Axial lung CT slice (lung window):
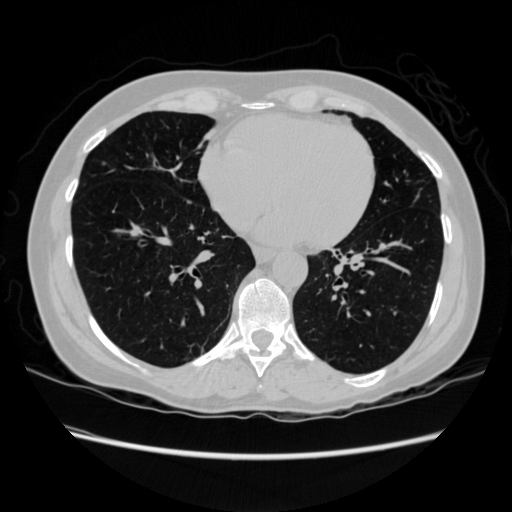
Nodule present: no